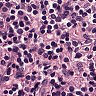
Metastatic tissue present: no